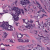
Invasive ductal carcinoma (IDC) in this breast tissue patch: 1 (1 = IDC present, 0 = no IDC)